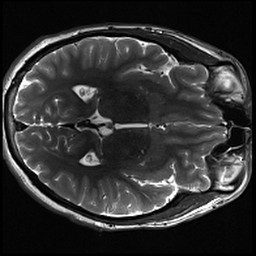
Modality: inplaneT2
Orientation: axial